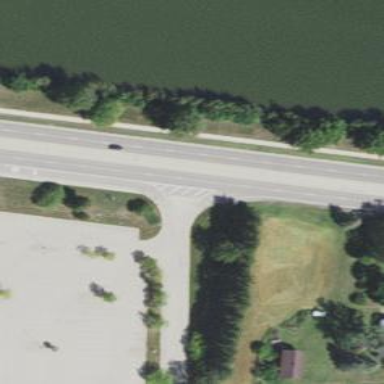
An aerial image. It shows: Unmarked footway crossing with central island.